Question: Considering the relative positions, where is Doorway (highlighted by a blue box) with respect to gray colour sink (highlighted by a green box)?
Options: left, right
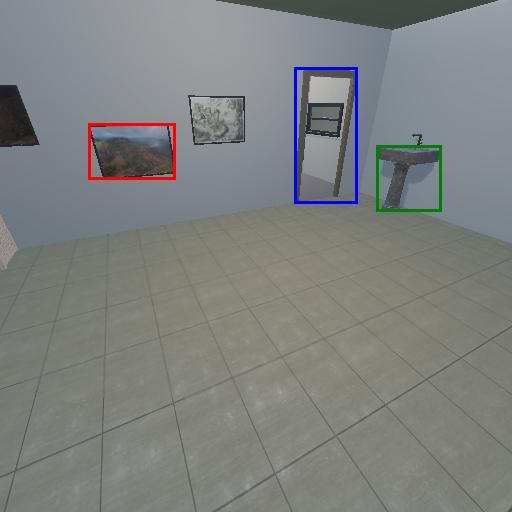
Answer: left